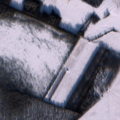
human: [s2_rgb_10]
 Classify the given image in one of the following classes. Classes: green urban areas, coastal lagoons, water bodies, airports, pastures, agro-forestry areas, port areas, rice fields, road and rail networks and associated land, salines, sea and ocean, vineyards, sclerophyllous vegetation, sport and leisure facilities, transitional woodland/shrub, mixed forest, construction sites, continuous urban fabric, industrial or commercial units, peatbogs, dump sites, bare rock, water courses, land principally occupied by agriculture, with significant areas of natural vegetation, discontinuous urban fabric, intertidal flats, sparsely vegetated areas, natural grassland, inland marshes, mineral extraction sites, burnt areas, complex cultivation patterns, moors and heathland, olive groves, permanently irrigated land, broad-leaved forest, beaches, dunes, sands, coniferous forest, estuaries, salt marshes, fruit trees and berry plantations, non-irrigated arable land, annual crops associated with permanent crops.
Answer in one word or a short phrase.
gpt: non-irrigated arable land, coniferous forest, mixed forest, peatbogs